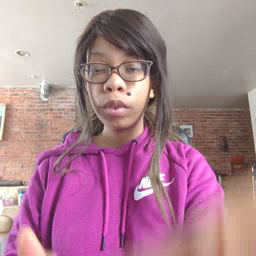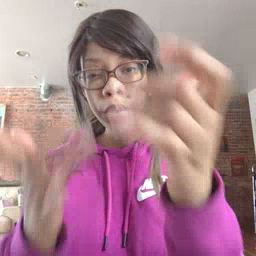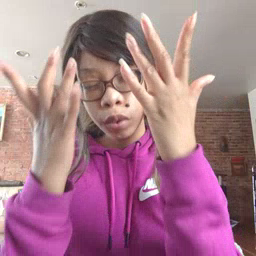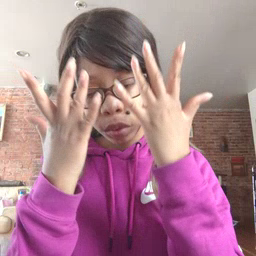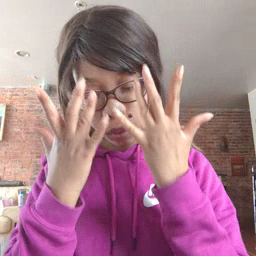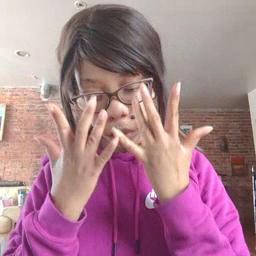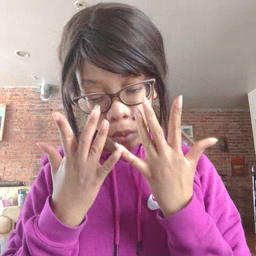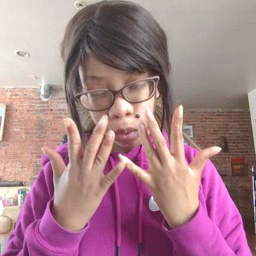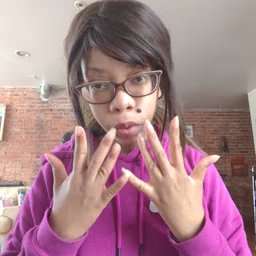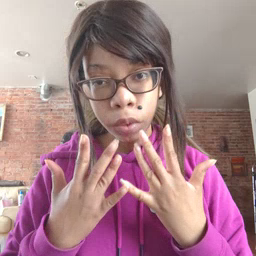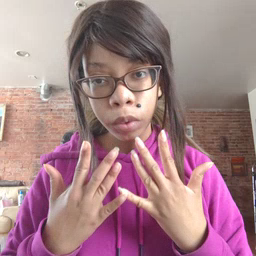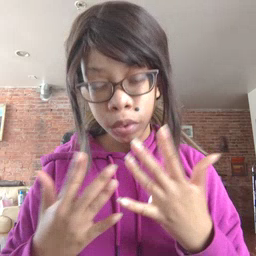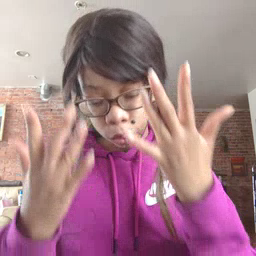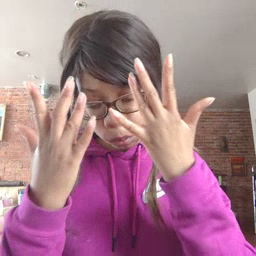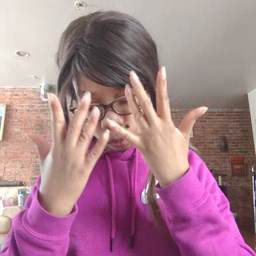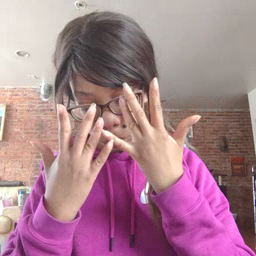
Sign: sad